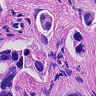
Metastatic tissue present: yes